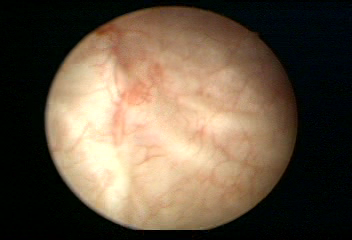
Modality: WLC
Class: Normal mucosa
Bladder cancer association: No